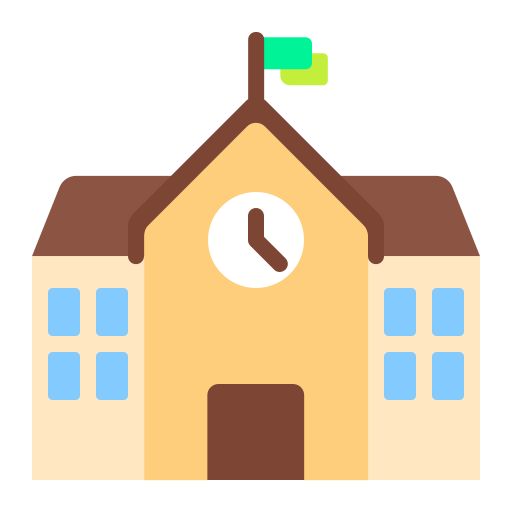
school flat